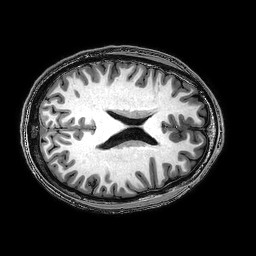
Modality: T1w
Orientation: axial
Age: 23
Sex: male
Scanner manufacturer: philips
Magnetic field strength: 3 T
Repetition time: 0.008142 s
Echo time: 0.00372 s